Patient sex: F
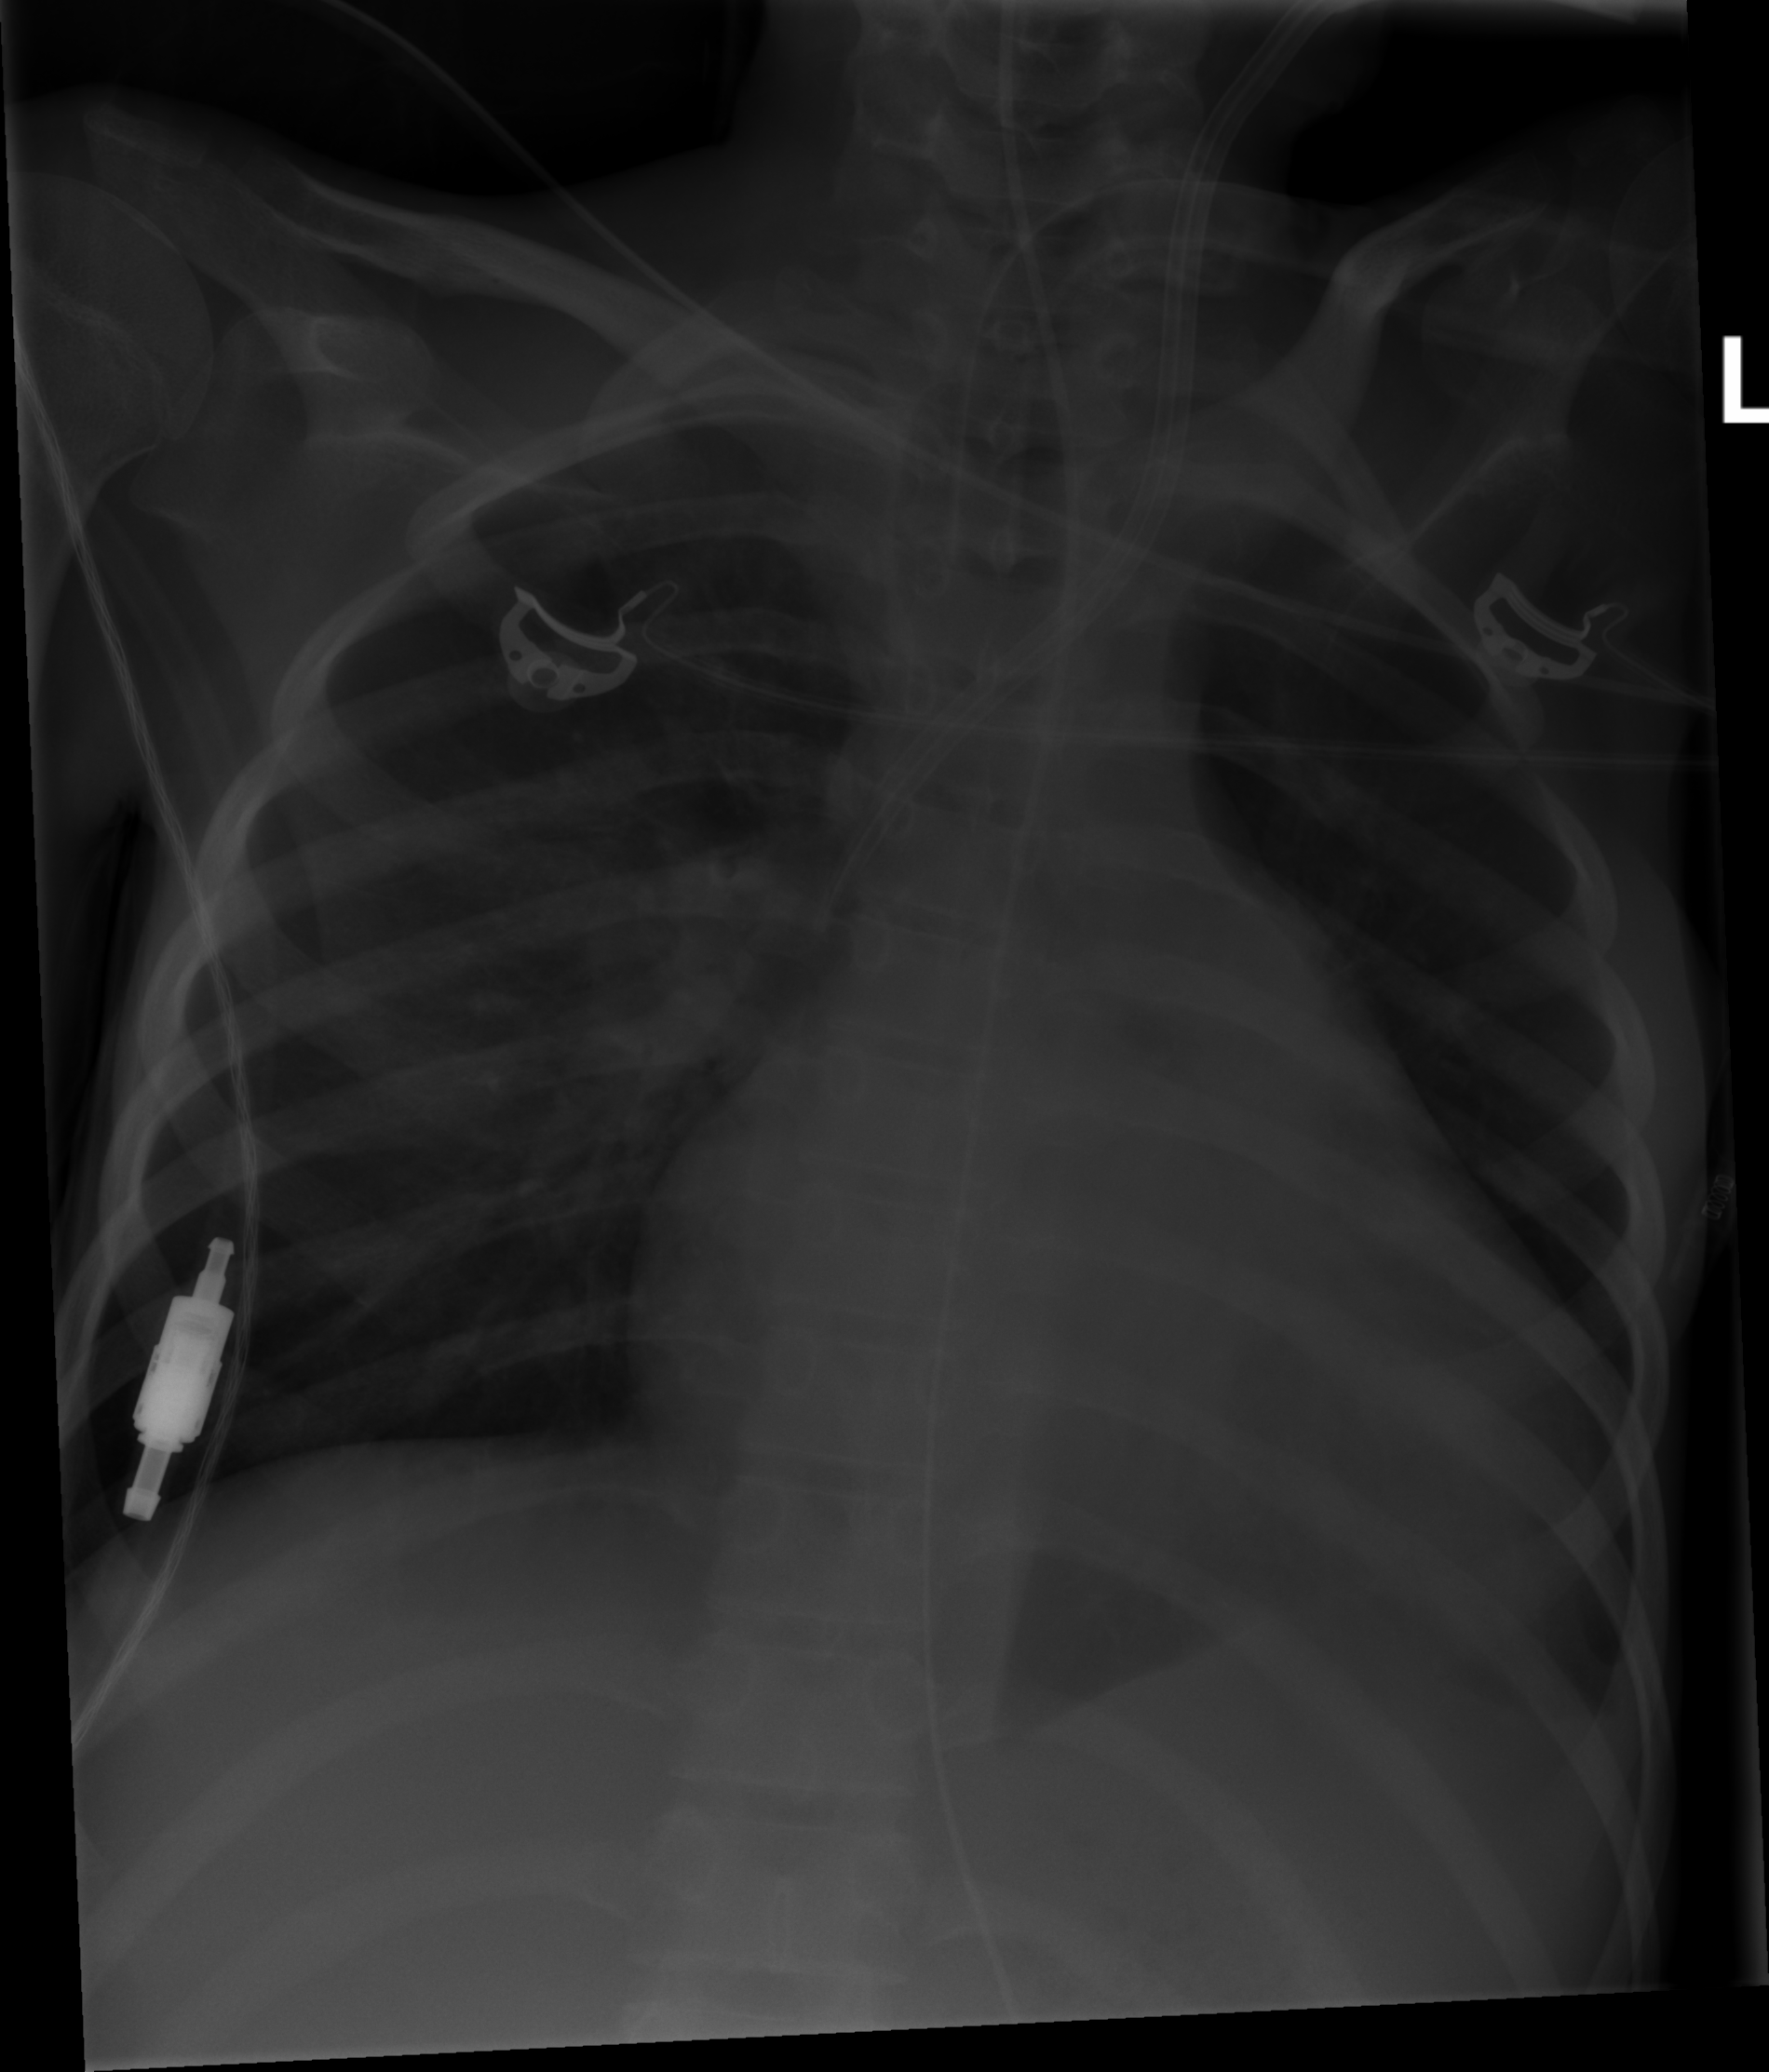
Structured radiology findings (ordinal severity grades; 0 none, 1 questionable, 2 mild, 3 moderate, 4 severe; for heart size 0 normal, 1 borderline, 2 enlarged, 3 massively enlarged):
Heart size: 2
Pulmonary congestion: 2
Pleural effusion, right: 0
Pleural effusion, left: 2
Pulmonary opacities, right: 2
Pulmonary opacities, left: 1
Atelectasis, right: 0
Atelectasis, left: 0